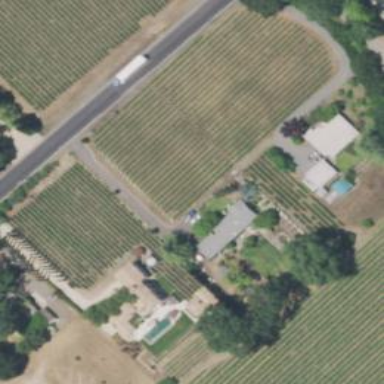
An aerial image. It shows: Vineyard with wine grapes as the crop.